Field crop: maize
Growth stage: 1
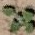
Species: chenopodium